Question: I am out of ideas, I've been trying for the whole day to separate one file which has a format of :
'''
AN Aixas
AN Aixirivall
AN Aixovall
AN Andorra la Vella
BR Salto do Mandira
BR Salto do Norte
BR Salto Dollman
BR Salto Grande
BR Salto Pilao
...
'''
and so one, into different files by the name of the Country "AA.txt" and to include all the cities in these separate files. But my program only writes to a certain bunch of files and I cannot figure out why.
I've tried all the writing files classes - same result.
Here is the result, all worked but on a certain bunch of files only.

Here is the code :
'''
package com.fileorganizer;
import java.io.BufferedReader;
import java.io.BufferedWriter;
import java.io.File;
import java.io.FileInputStream;
import java.io.FileNotFoundException;
import java.io.FileWriter;
import java.io.IOException;
import java.io.InputStream;
import java.io.InputStreamReader;
public class File2 implements Cloneable {
static InputStream fis = null;
static BufferedReader br = null;
static String state = "";
static String tmp = "";
static File file = null;
static FileWriter fw = null;
static BufferedWriter bw = null;
public static void main(String[] args) {
int a = 0;
try {
fis = new FileInputStream(
new File(
"/Users/Mihail/Documents/WorkSpace/Parse-Starter-Project-1.8.2/ParseStarterProject/res/raw/cities.txt"));
br = new BufferedReader(new InputStreamReader(fis));
String line = null;
while ((line = br.readLine()) != null) {
state = line.substring(0, 2);
if (state.substring(0, 1).matches("^[A-Z]+$")
&& state.substring(1, 2).matches("^[A-Z]+$")
&& !tmp.equals(state)) {
file = new File(
"/Users/Mihail/Documents/WorkSpace/Parse-Starter-Project-1.8.2/ParseStarterProject/res/raw/countriesFolder/"
+ state + ".txt");
fw = new FileWriter(file.getAbsoluteFile());
bw = new BufferedWriter(fw);
tmp = state;
}
bw.write(line.substring(3) + "
");
}
} catch (FileNotFoundException e) {
e.printStackTrace();
} catch (IOException e) {
e.printStackTrace();
} finally {
try {
if (br != null)
br.close();
} catch (Exception ex) {
}
}
}
}
'''
I am really sorry for such a dumb question. Please help
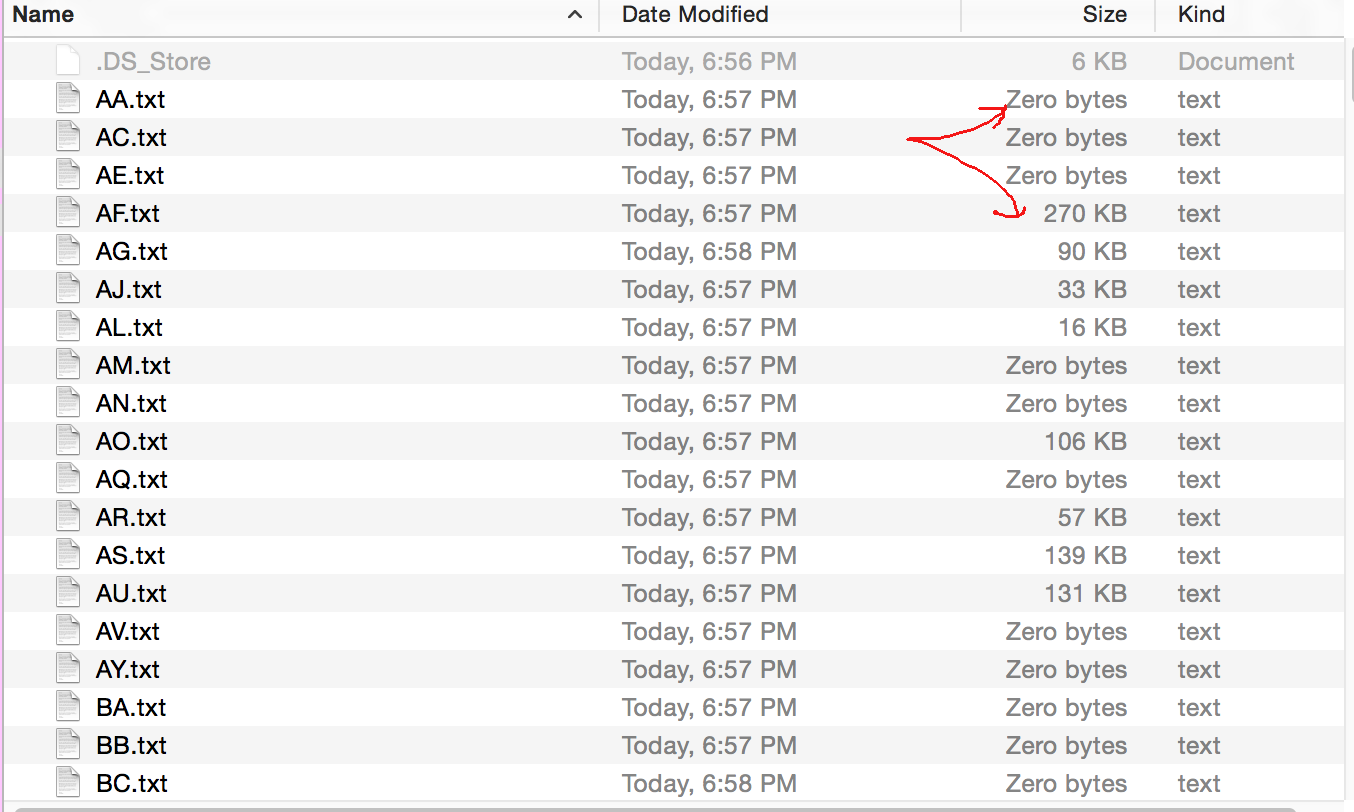
Answer: You don't close 'bw' anywhere, so the contents in the BufferedWriter's buffer are lost.